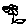
Label: flower